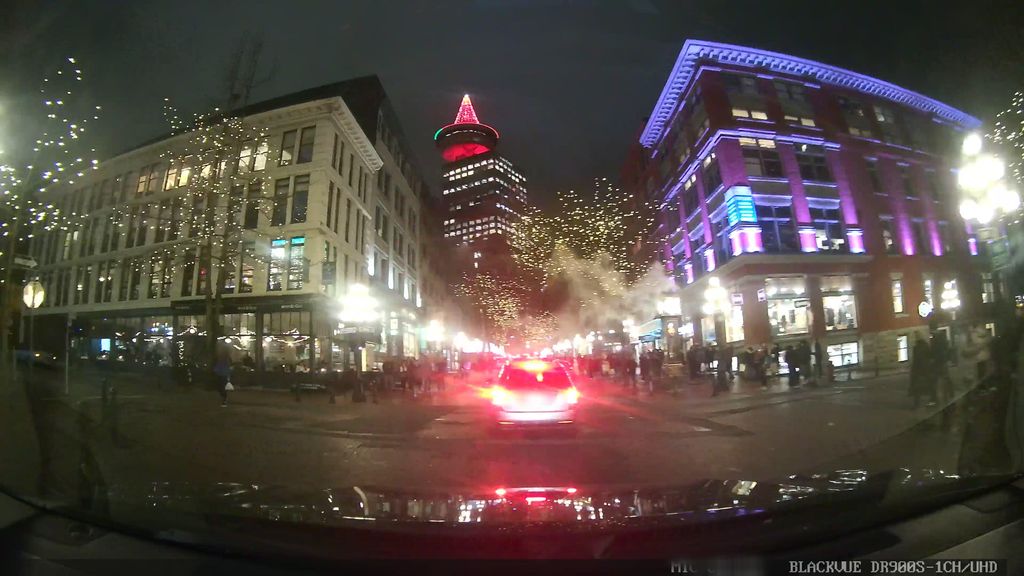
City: vancouver